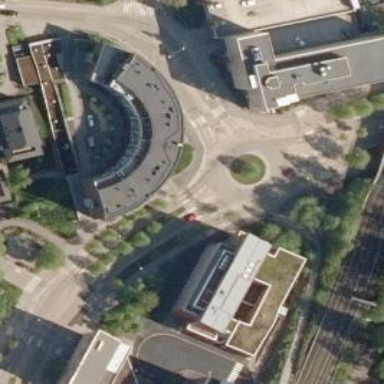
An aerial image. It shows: Secondary road with asphalt surface leading to roundabout.